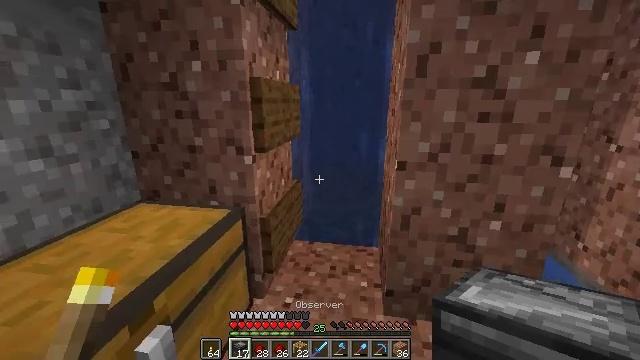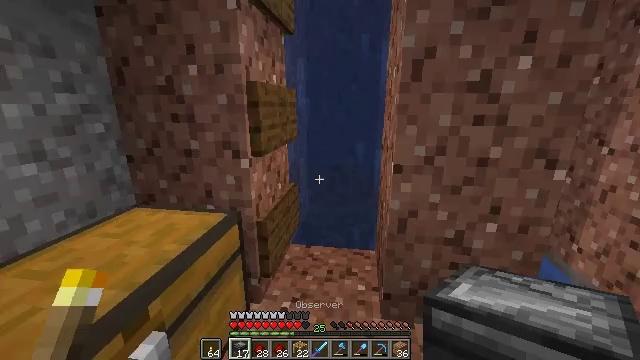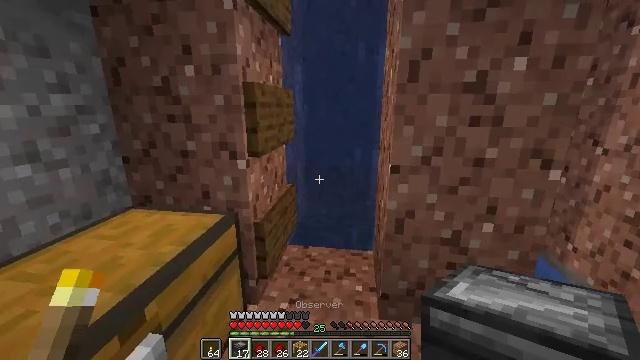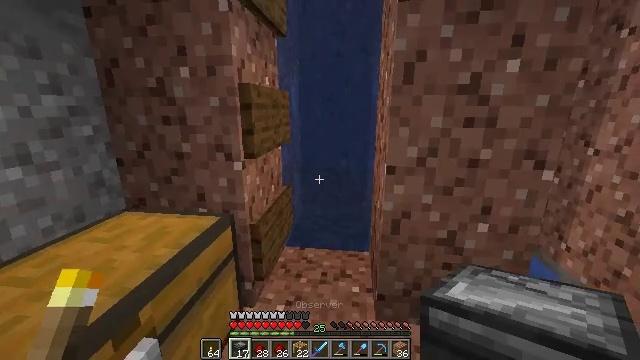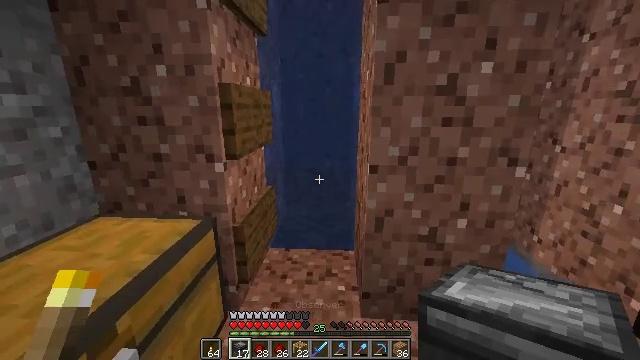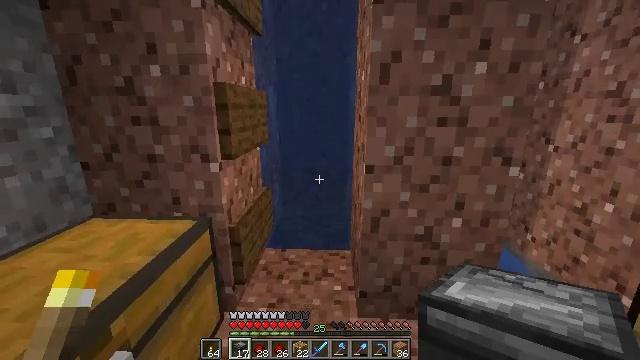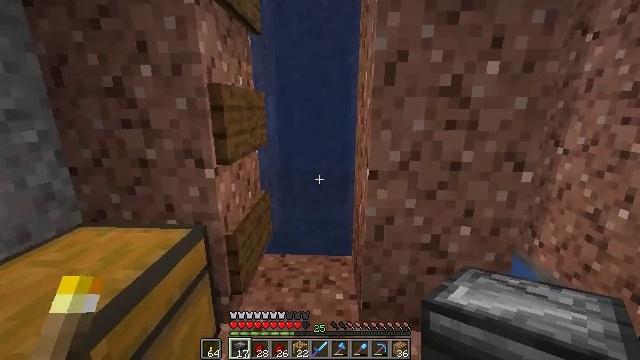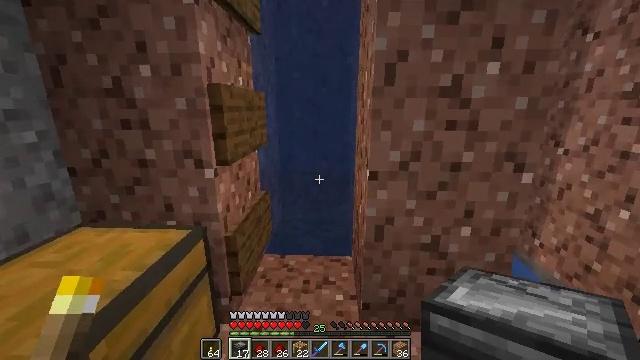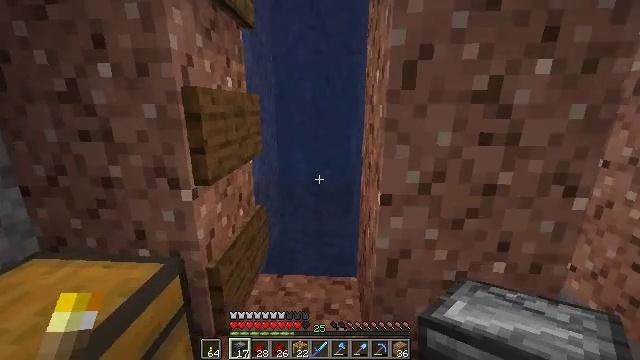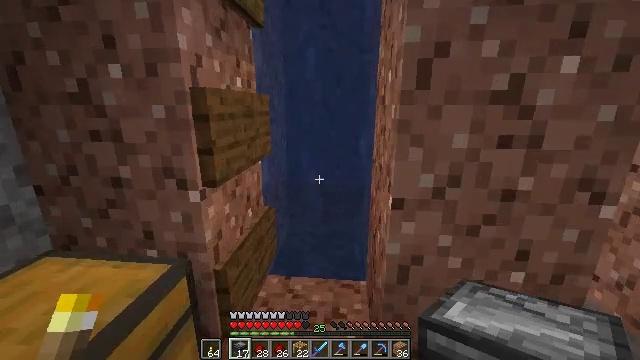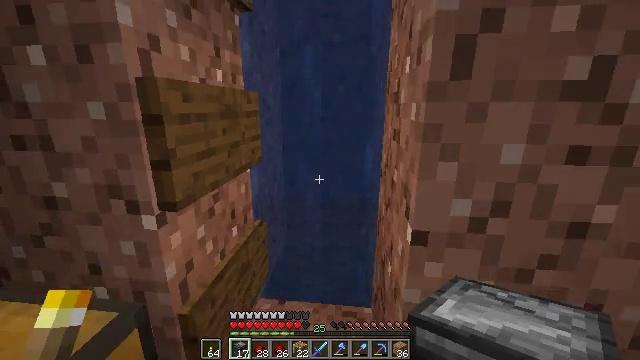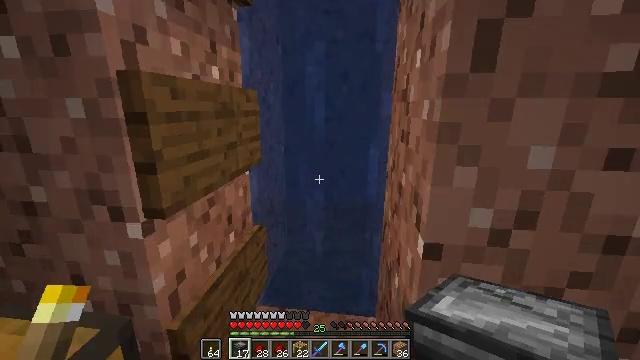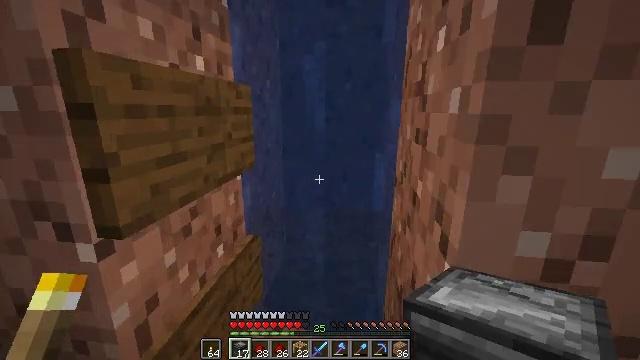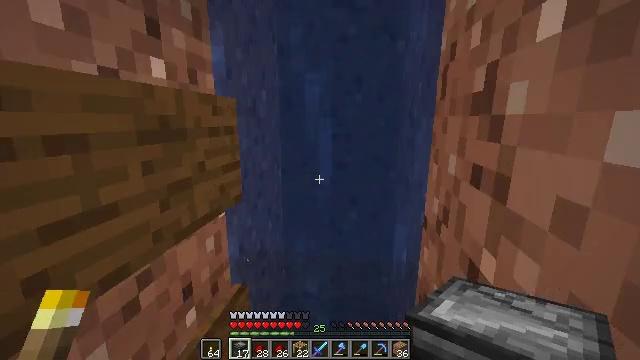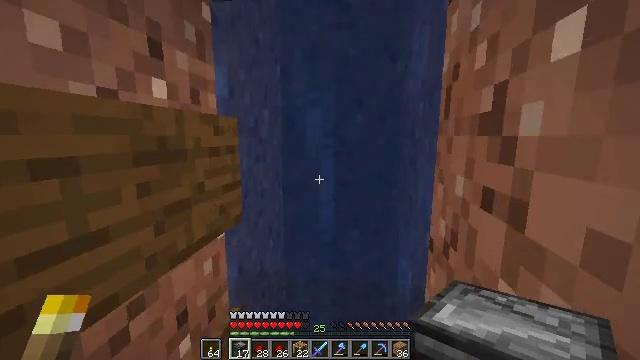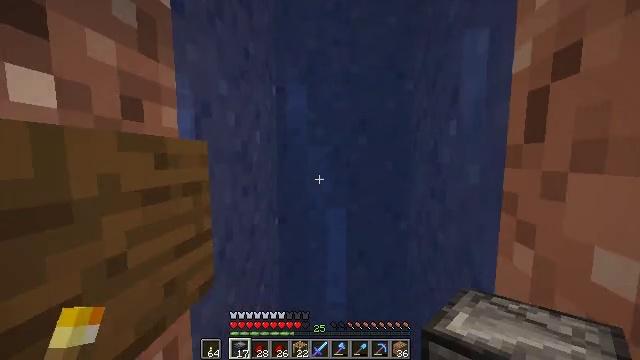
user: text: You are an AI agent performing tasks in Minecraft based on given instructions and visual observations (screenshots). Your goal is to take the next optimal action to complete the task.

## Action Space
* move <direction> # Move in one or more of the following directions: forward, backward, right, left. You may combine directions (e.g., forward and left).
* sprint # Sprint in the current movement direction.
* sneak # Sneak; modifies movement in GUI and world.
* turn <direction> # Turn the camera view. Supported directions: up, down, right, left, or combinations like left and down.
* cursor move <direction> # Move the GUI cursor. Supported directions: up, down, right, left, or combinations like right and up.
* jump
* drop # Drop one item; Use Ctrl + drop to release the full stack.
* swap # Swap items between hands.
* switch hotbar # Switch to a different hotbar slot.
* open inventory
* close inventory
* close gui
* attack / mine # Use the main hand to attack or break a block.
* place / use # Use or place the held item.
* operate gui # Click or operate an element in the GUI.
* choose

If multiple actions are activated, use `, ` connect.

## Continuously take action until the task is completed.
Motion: motion action
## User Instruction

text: Break the redstone repeater.
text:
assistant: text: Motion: no_op
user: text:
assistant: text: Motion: no_op
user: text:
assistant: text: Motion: no_op
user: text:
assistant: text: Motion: turn right
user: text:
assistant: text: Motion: no_op
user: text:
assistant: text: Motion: move forward
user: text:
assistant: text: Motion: move forward
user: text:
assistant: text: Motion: move forward
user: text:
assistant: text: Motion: move forward, turn left
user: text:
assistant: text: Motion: move forward
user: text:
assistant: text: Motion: move forward
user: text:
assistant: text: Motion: move forward
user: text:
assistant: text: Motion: move forward, sprint, turn up
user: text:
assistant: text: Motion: move forward, sprint, turn up
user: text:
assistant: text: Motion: move forward, sprint, turn right and up
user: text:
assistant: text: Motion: move forward, sprint, turn up
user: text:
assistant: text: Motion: move forward, turn up
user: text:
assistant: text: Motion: move forward, sprint, turn right and up
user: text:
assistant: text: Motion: move forward, sprint, turn right and up
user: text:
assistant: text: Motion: move forward, sprint, turn right and up
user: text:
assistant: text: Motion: move forward, sprint, turn right and up
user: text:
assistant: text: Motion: move forward, turn right and up
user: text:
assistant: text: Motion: move forward, turn right
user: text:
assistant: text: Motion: move forward, turn right
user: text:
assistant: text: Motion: move forward, sprint
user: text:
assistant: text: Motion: move forward, sprint
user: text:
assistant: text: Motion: move forward, sprint
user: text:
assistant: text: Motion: move forward, sprint
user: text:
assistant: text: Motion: move forward, turn right and up
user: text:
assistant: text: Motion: move forward, turn right and up